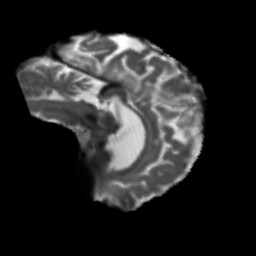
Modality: T2w
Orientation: sagittal
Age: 79
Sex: female
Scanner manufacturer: siemens
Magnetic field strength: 3 T
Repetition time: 5.47 s
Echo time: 0.0854 s